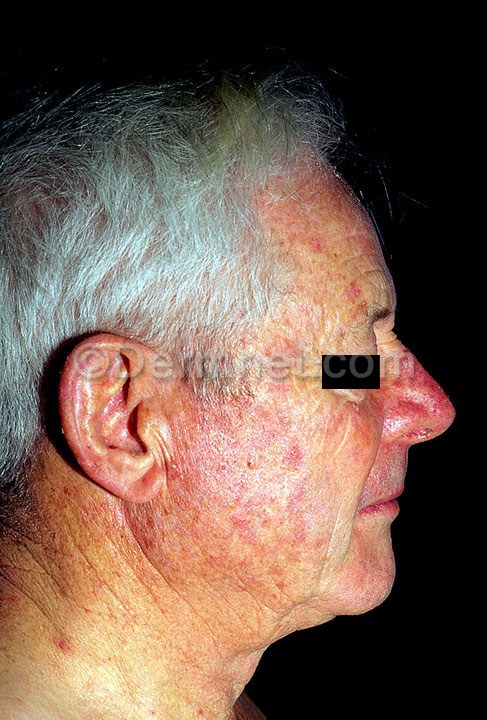
Disease: Actinic Keratosis Basal Cell Carcinoma and other Malignant Lesions